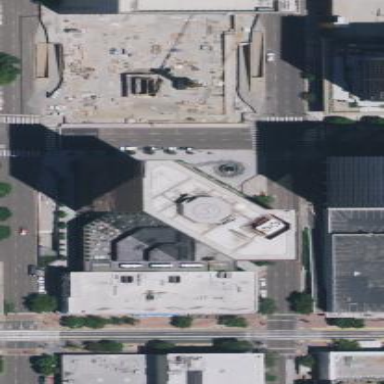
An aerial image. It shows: Office building.